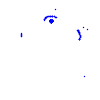
Particle: kaon